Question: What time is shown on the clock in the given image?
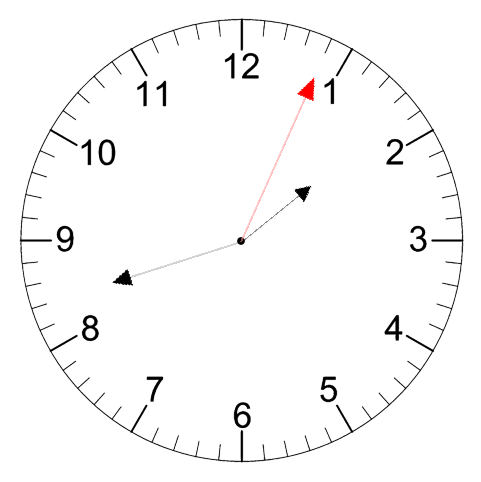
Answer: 01:42:04